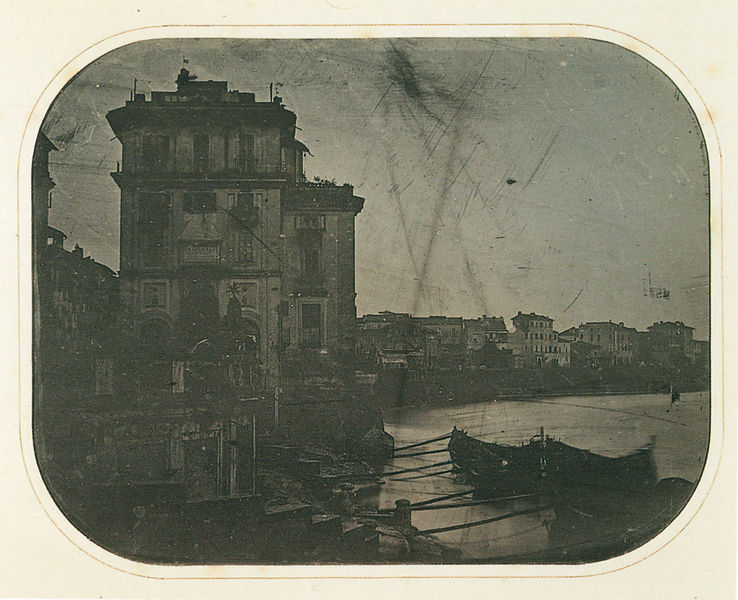
Titel: Daguerréotype Lerebours à Paris, Port Ricotta, á Rome
Institution: Newcastle upon Tyne, The Robinson University Library
Schlagwörter: dunkel, himmel, meer, wasser, weiß, fluss, see, stadt, fenster, schwarz, tür, gebäude, haus, alt, architektur, leinen, bild, häuser, boot, boote, ruder, balkon, schiff, schiffe, düster, italien, venedig, leine, hafen, industrie, werft, kai, tau, treppe, anlegen, taue, foto, fotografie, schwimmen, schwarz-weiß, stich, photo, anker, anlegestelle, kratzer, canale grande, gondel, gondoliere, dia, hanse, hansestadt, schrammen, r, se, scharz-weiß, boog, ecken abgerundet, haus see, täue, ausgeblichejn